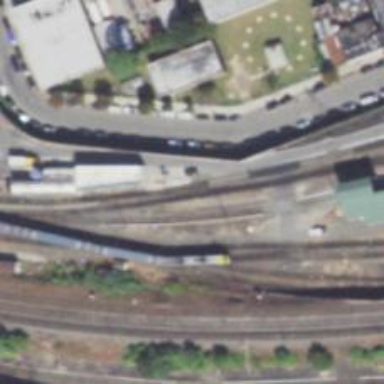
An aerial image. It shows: Railway yard.